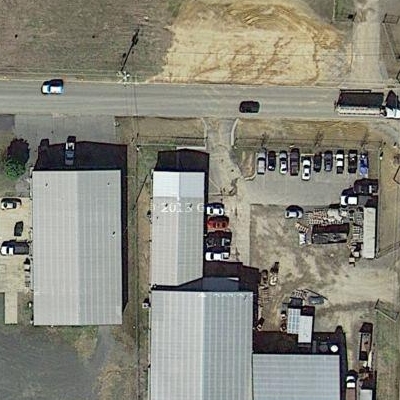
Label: cIndustry